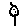
Label: tree